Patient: sex F, age 26
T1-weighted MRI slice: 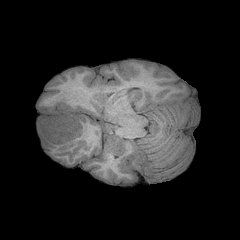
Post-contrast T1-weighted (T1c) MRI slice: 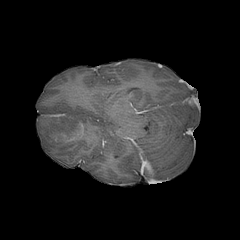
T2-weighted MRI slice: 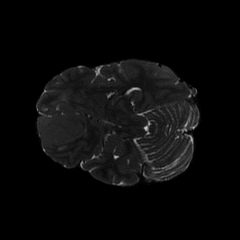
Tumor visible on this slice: yes
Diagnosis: Glioblastoma, IDH-wildtype
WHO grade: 4